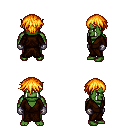
a pixel art fantasy rpg character, male body template, orc, green skin, brown robe, gold greaves, light blonde short bangs hairstyle, metal gloves, four views (front, back, left, right), 2x2 character sprite sheet, small pixel art, hard edges, no anti-aliasing